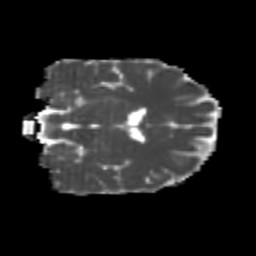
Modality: MD
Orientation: coronal
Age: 22
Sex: female
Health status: healthy
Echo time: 0.074 s